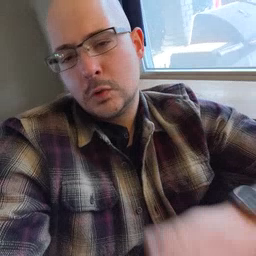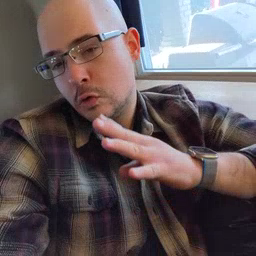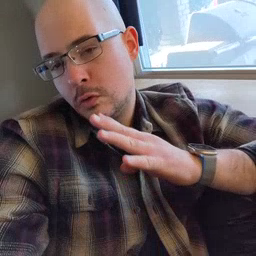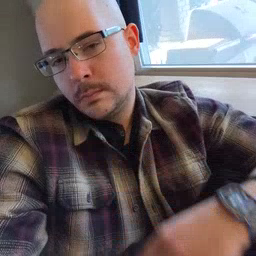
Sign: talk